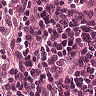
Metastatic tissue present: no